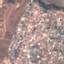
Label: Residential